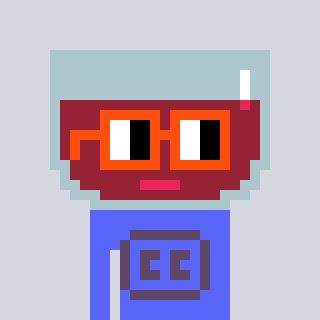
a pixel art character with square orange glasses, a wine-shaped head and a purple-colored body on a cool background